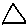
Label: triangle